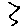
Label: zigzag